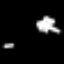
Label: airplane